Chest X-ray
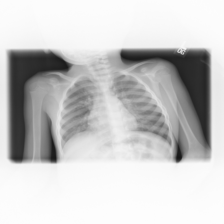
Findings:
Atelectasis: negative
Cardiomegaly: negative
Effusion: negative
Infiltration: negative
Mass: negative
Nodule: negative
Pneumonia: negative
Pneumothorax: negative
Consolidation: negative
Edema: negative
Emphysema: negative
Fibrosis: negative
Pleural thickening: negative
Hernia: negative